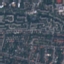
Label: Residential